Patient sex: F
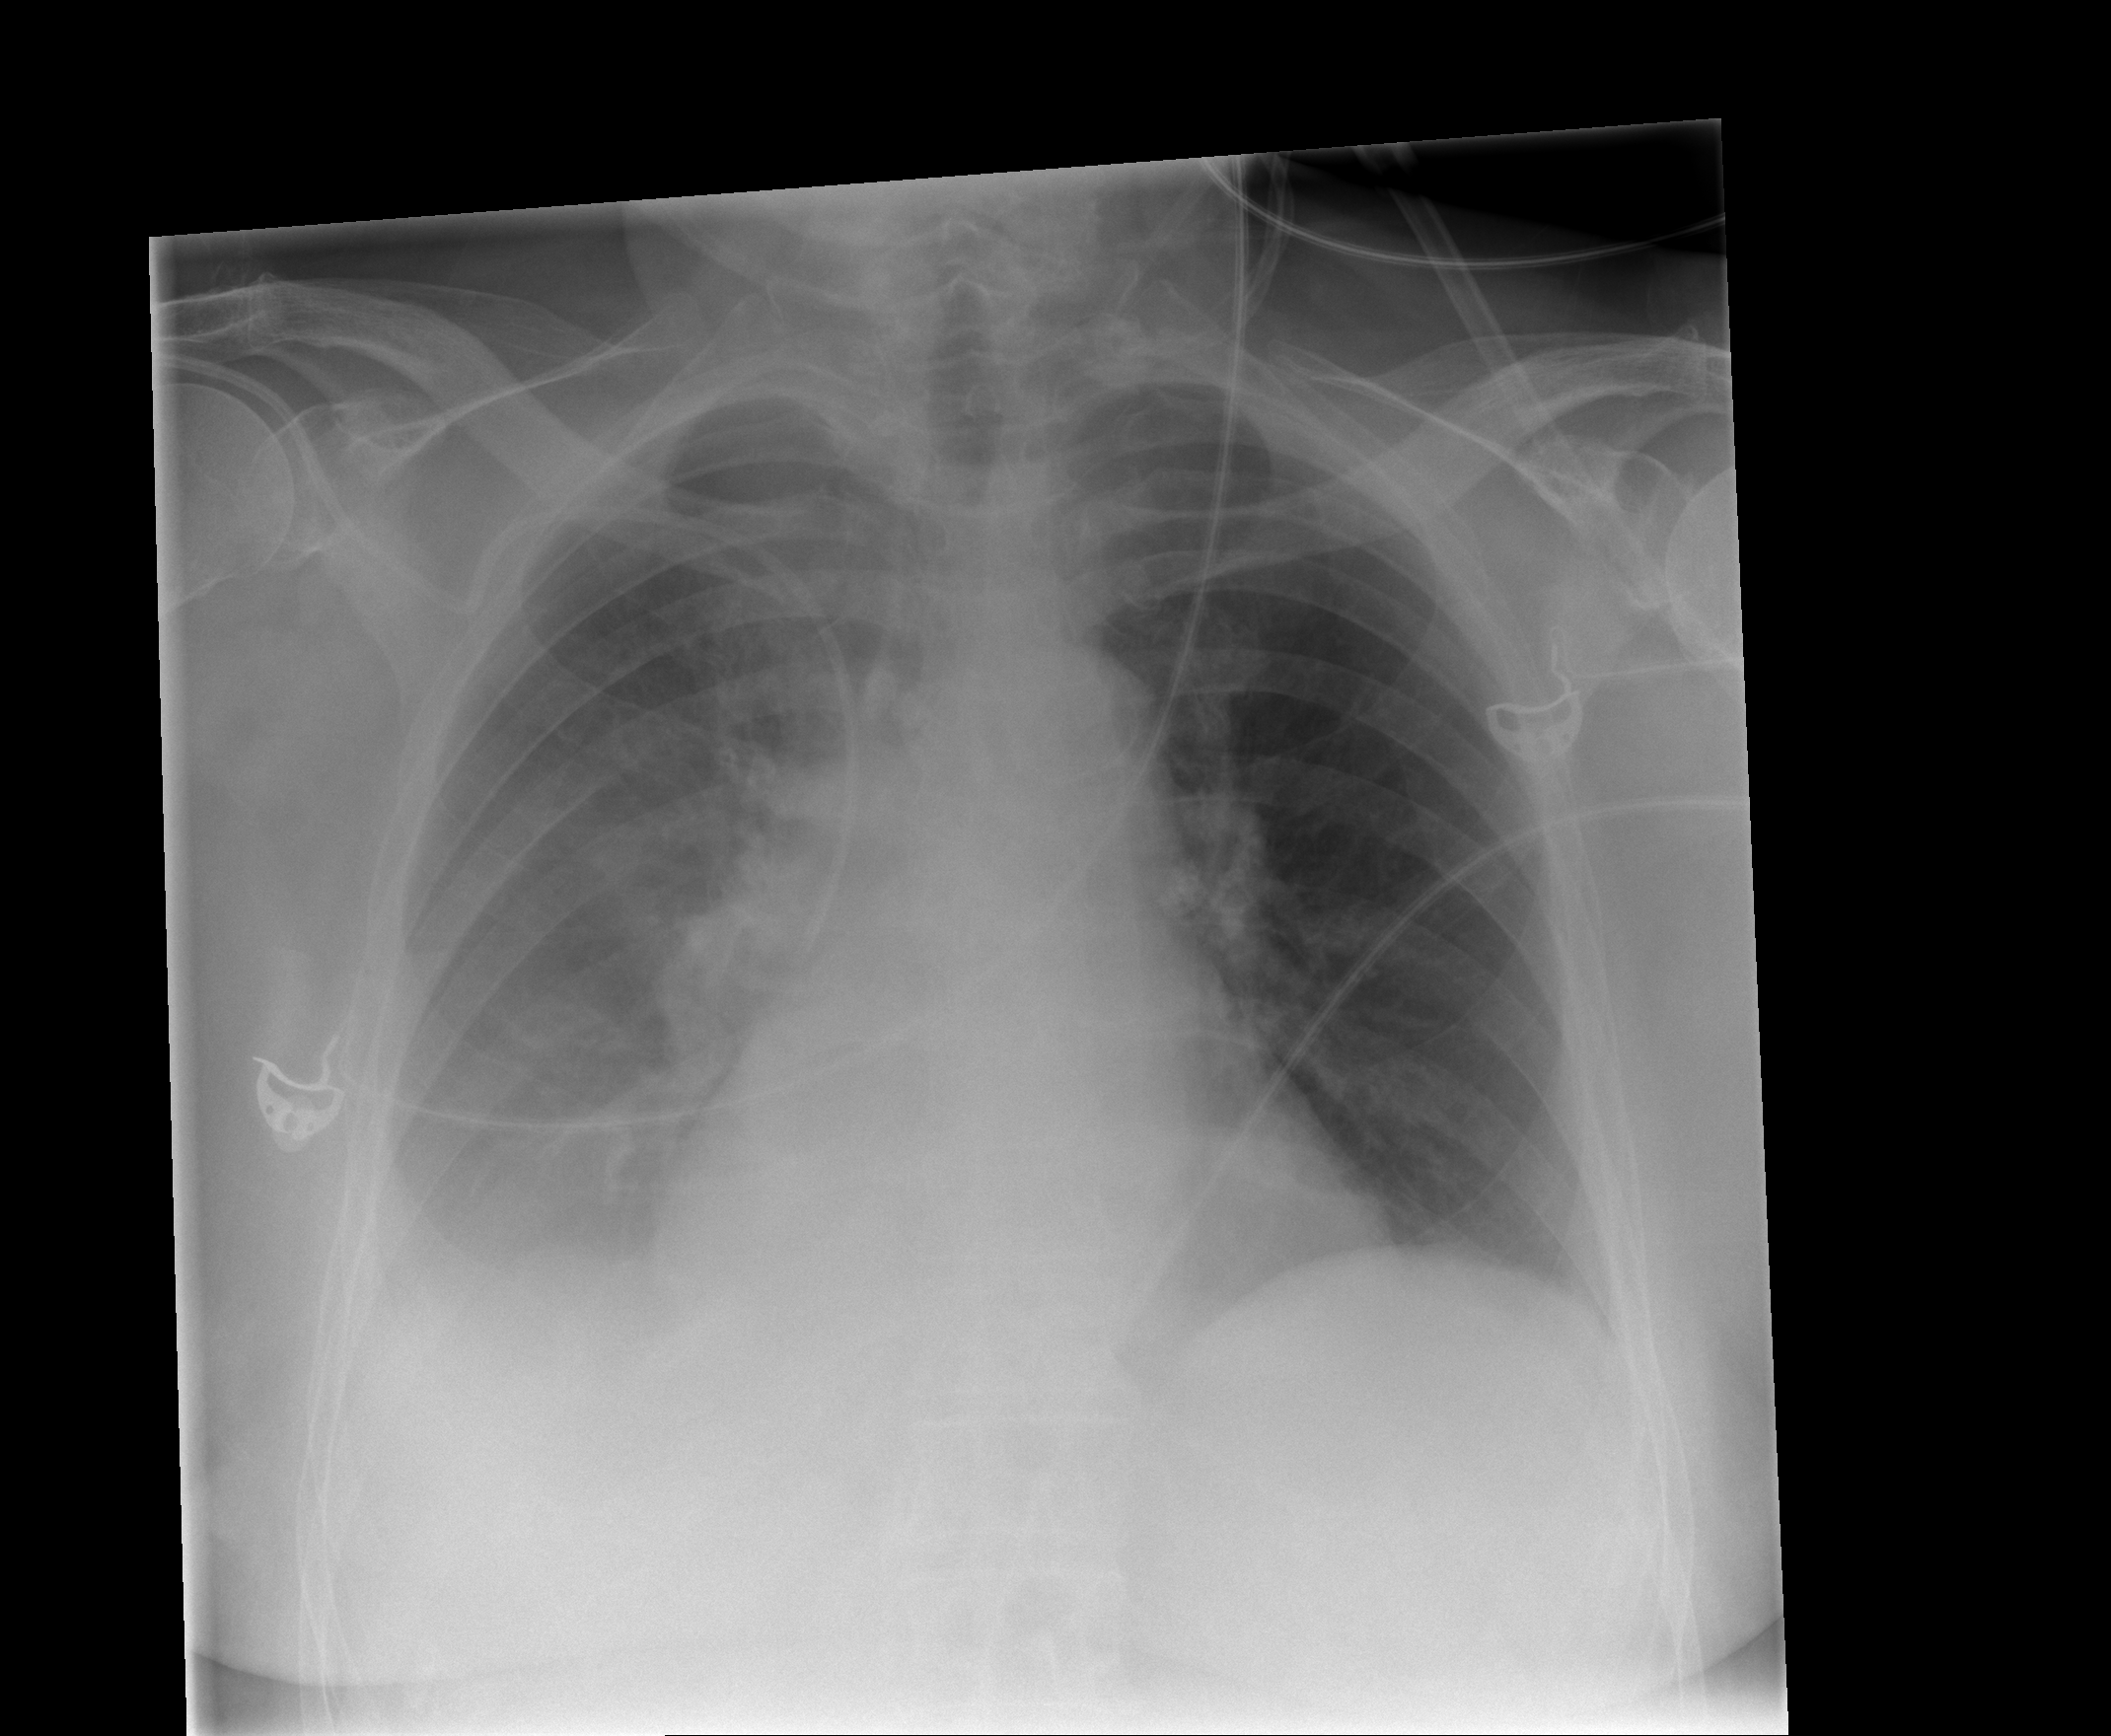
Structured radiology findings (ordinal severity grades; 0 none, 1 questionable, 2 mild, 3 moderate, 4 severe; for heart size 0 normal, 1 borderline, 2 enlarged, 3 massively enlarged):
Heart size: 0
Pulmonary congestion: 0
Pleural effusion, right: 2
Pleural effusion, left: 1
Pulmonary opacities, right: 0
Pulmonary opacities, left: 0
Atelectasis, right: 2
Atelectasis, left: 0